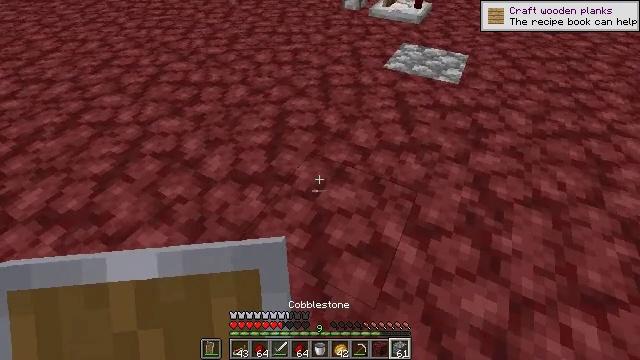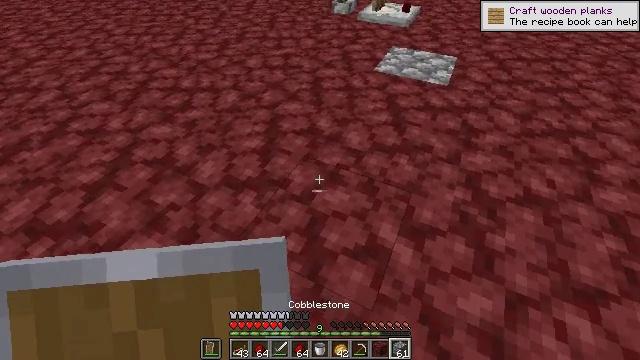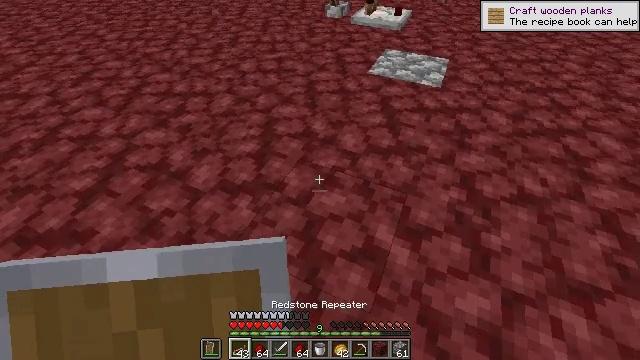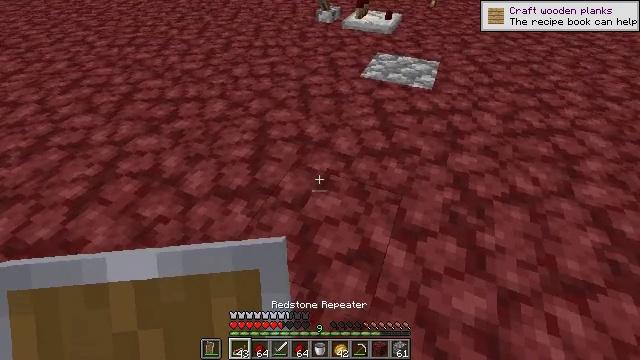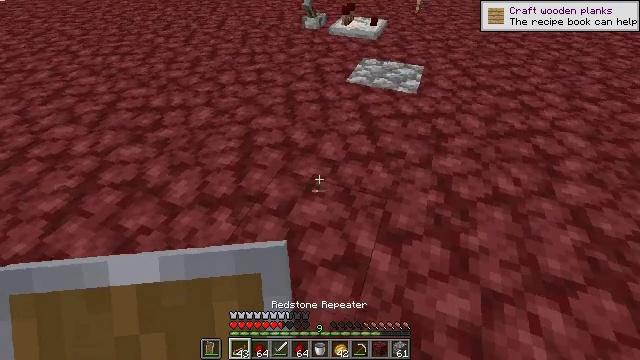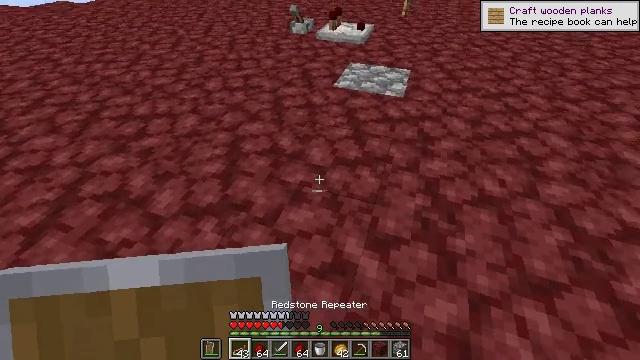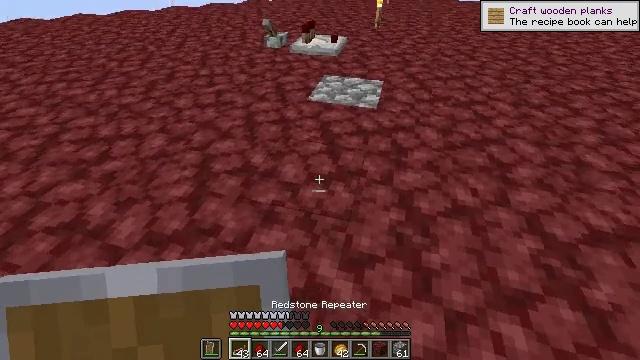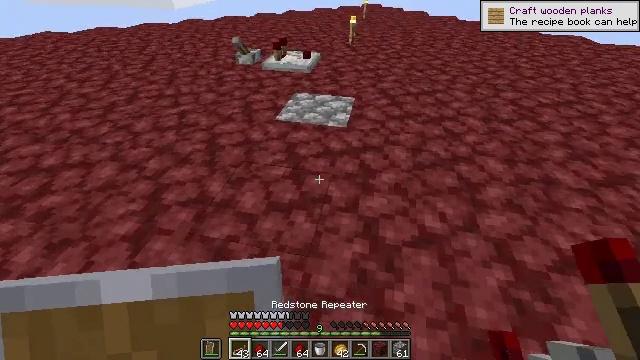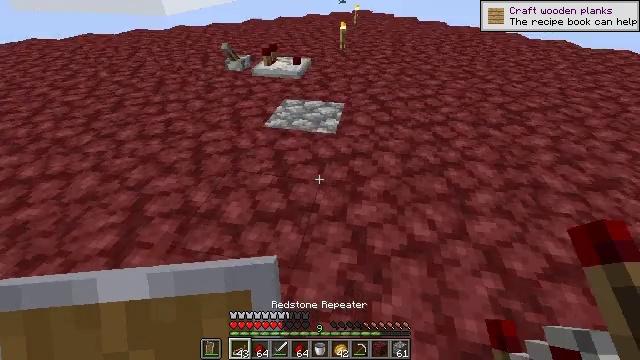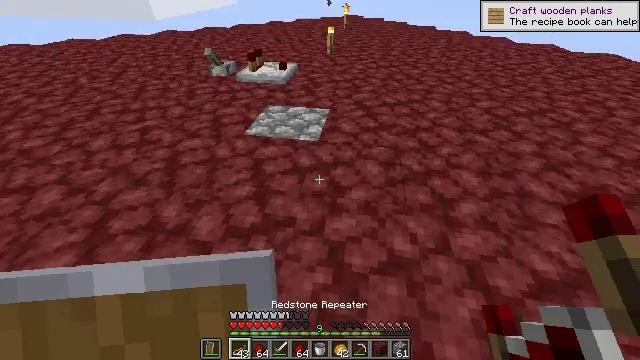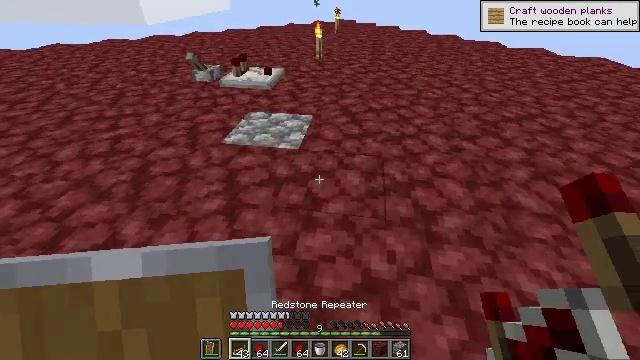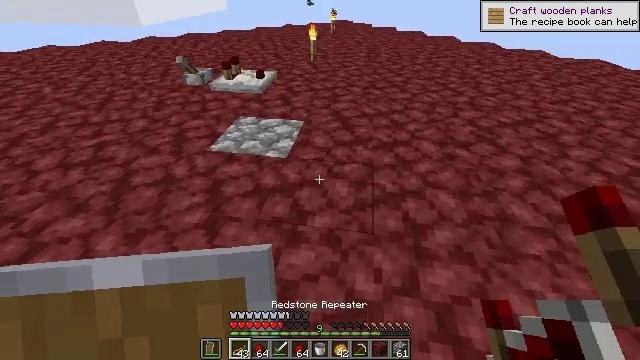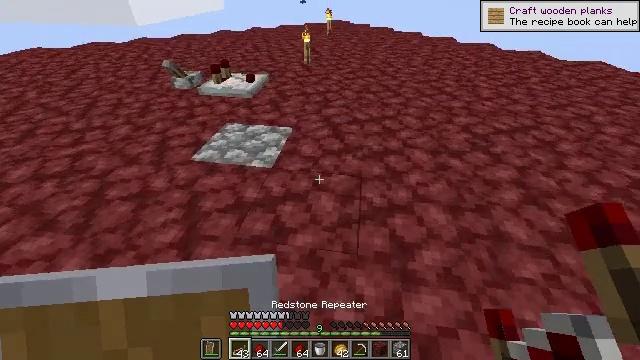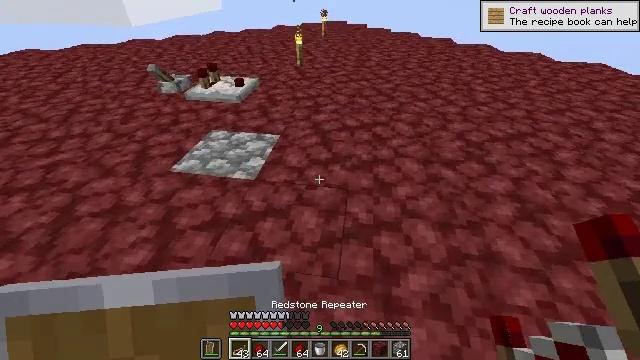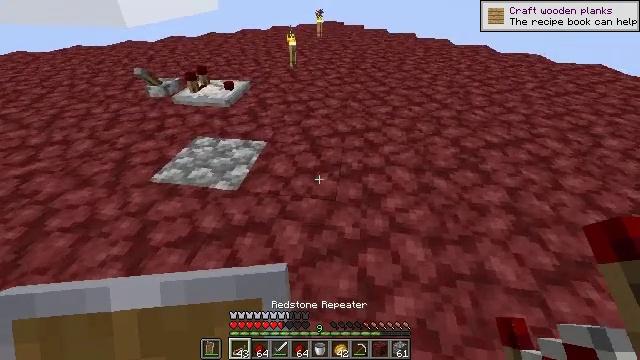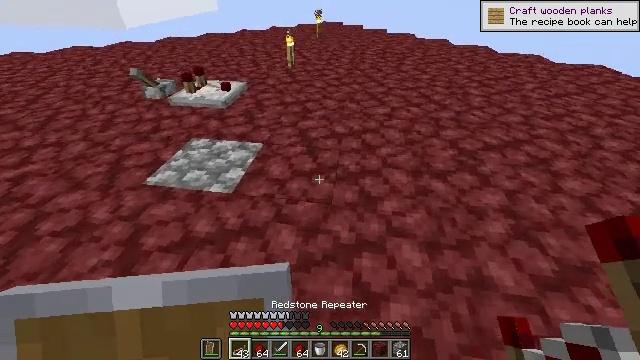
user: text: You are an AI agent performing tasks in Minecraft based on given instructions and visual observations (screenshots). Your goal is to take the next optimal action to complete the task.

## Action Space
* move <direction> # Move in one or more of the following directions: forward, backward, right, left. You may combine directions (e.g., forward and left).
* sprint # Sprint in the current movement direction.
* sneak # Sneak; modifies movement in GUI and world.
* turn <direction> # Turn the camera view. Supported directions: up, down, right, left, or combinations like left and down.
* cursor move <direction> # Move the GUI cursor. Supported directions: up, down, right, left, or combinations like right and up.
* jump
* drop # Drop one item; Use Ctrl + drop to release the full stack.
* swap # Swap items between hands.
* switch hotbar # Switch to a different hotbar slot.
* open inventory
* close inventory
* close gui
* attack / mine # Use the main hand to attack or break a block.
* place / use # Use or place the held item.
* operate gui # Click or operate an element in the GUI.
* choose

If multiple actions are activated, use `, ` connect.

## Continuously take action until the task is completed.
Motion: motion action
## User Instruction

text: Gather materials such as cobblestone.
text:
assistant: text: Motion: turn right
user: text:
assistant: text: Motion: turn right
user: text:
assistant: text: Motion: turn right
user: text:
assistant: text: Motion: move right, turn right and up
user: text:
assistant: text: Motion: move forward and move right, turn right
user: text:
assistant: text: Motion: move forward and move right, turn right and up
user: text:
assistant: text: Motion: move forward and move right, turn right and up
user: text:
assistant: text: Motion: move forward and move right, turn right
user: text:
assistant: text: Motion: move forward and move right, turn right
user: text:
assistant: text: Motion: move forward and move right
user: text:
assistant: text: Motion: move forward and move right
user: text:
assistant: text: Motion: move forward and move right
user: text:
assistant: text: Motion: move forward and move right
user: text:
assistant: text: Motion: move forward and move right
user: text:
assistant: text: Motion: move forward and move right
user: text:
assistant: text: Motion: move forward and move right
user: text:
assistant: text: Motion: move forward and move right
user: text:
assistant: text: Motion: move forward and move right
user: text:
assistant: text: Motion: move forward and move right
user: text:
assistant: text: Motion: move forward and move right
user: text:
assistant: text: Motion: move forward and move right
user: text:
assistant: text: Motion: move forward and move right
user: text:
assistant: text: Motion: move forward and move right
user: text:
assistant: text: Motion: move forward and move right
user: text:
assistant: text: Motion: move forward and move right
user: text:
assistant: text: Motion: move forward and move right, turn left
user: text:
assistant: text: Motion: move forward and move right, turn left
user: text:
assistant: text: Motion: move forward and move right, turn left
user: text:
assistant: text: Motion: move forward and move right, turn left
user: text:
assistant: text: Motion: move forward and move right, turn left